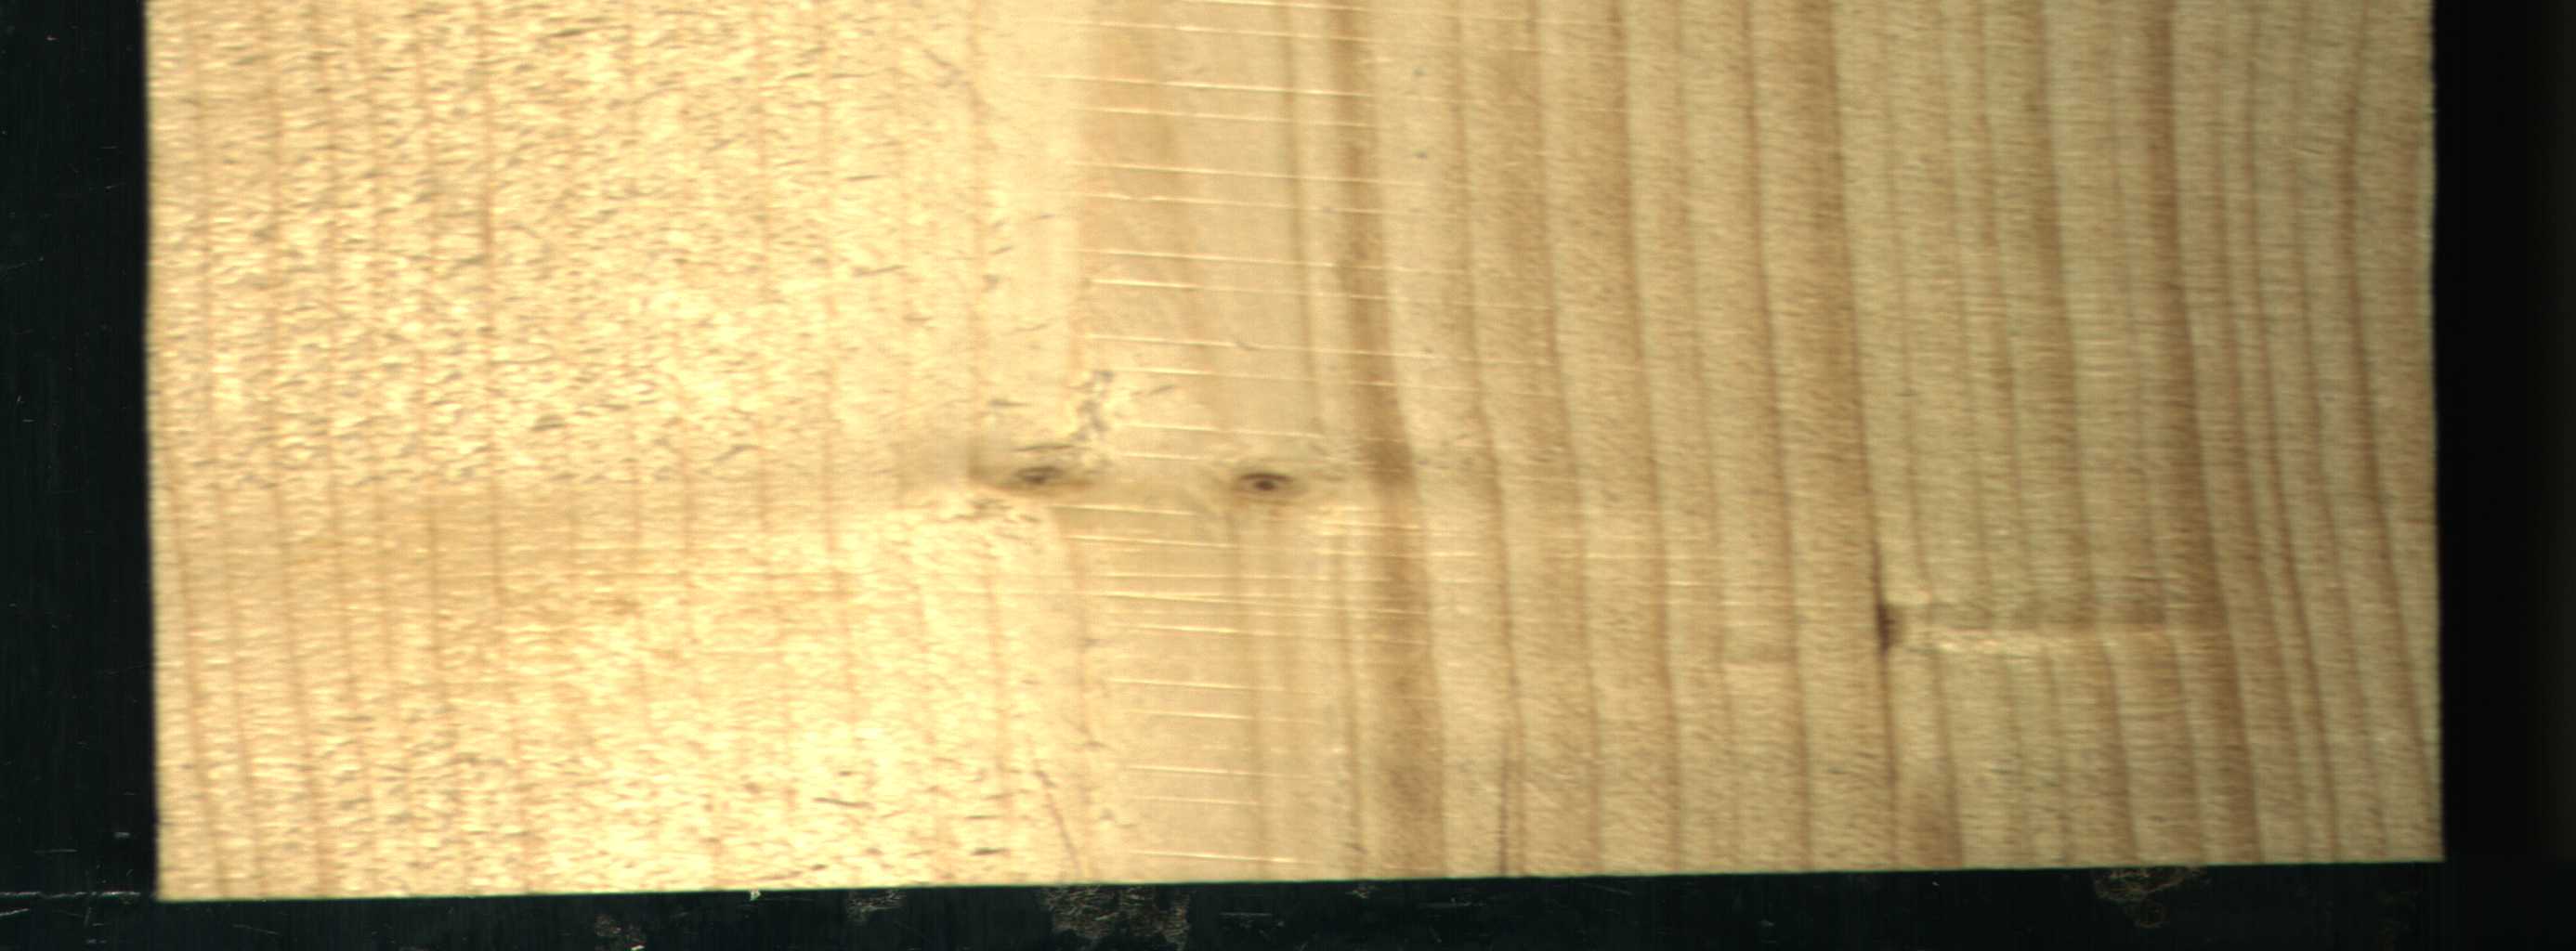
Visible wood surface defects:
Live_Knot
Live_Knot